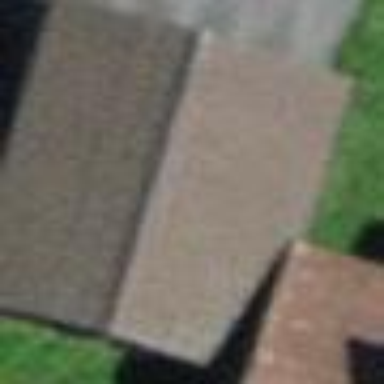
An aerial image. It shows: Garage building.